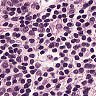
Metastatic tissue present: no